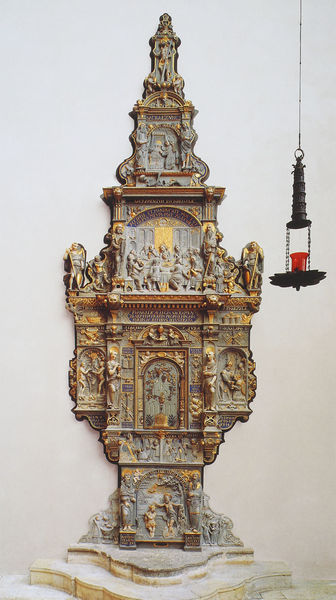
Titel: Sakramentshaus im Dom zu Erfurt
Standort: Erfurt, Dom (EU - D - Thüringen)
Schlagwörter: blau, wasser, weiß, menschen, grau, holz, lampe, licht, szene, rot, wand, barock, bibel, johannes, sockel, täufer, kirche, gold, gotik, turm, engel, relief, schrift, figuren, kerze, leuchter, stufen, plastik, foto, kreuz, religion, kranz, altar, photo, christus, jesus, heilige, abendmahl, taufe, szenen, schrein, sakral, verzierungen, tabernakel, jordan, taufe christi, frelief, ewiges licht